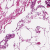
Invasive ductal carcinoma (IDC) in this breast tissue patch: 0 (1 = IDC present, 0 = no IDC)